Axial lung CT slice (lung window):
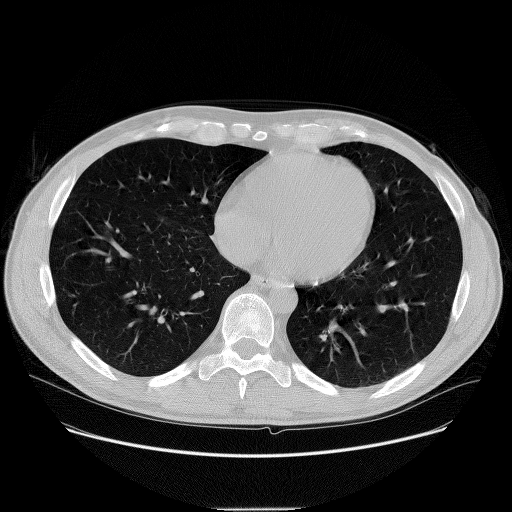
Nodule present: no